Question: I am Creating a PDF using ItextSharp 5.0.5
Used follwing Code
1)
'''
var _with1 = underContent;
_with1.SaveState();
_with1.SetGState(gstate);
_with1.SetColorFill(color);
_with1.BeginText();
_with1.SetFontAndSize(font, txt_Font2);
_with1.SetTextMatrix(30, 30);
//**1**//
_with1.ShowTextAligned(Element.ALIGN_CENTER, watermarkText, txt_X2, txt_Y2, txt_Rotat2);
//**1**//
_with1.EndText();
_with1.RestoreState();
'''
2)
'''
//**2**//
ColumnText.ShowTextAligned(_with1, Element.ALIGN_CENTER, new Phrase(new Chunk(watermarkText, FontFactory.GetFont(@"C:\WINDOWS\Fonts" + FntNm + ".TTF", txt_Font2, 0))), txt_X2, txt_Y2, txt_Rotat2);
//**2**//
'''
Replacing '//**1**//' with '//**2**//' i am getting Following Error

i need to use //// for generating UNDERLINE which is not supported in BaseFont of iTextsharp
Please Help!!
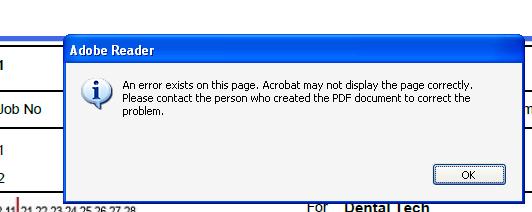
Answer: You are nesting text objects! That's illegal. More recent iTextSharp versions warn you about this problem.
Bottom line: you need to remove at least the following lines:
'''
_with1.BeginText();
_with1.SetFontAndSize(font, txt_Font2);
_with1.SetTextMatrix(30, 30);
_with1.EndText();
'''
The whole idea of using the 'ColumnText' method is that you don't have to worry about creating the text object yourself (as explained in Chapter 3 of my book).